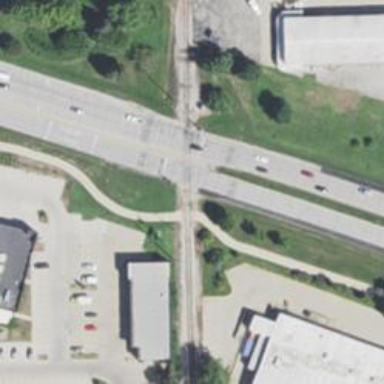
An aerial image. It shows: Railway crossing.